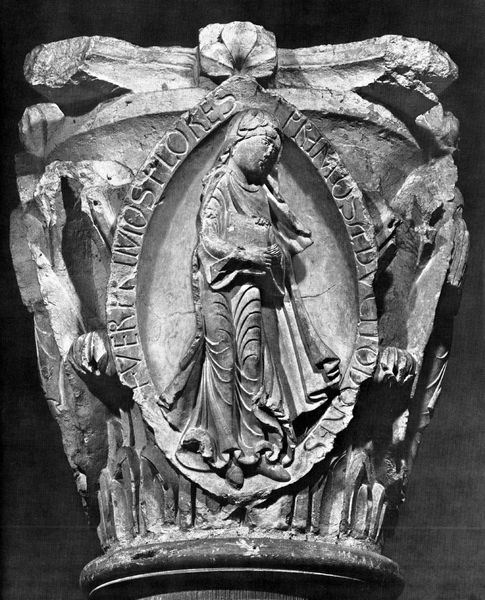
Titel: Kapitell der Jahreszeiten des Chorumgangs der ehem. Abteikirche Saint-Pierre-et-Saint-Paul
Institution: Cluny, Musée Lapidaire
Schlagwörter: umhang, weiß, blume, blumen, frau, kleid, schwarz, säule, blüten, falten, rahmen, stein, figur, gewand, oval, ranken, relief, schrift, schuhe, inschrift, glänzend, bildhauerei, faltenwurf, plastik, foto, buch, schwarzweiß, text, kapitell, fragment, mittelalter, heilige, maria, fotographie, frauengestalt, kapitel, romanisch, latein, lateinisch, bildstock, mandorla